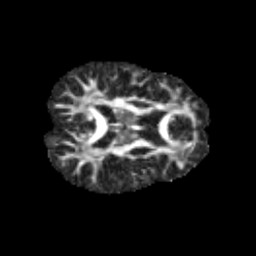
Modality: FA
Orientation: axial
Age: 10
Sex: female
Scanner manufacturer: siemens
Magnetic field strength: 3 T
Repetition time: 3.8 s
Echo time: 0.07 s